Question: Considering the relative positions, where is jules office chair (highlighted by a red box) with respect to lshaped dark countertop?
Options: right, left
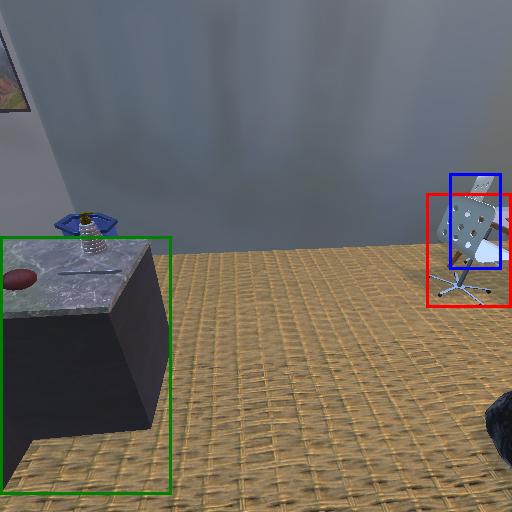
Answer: right